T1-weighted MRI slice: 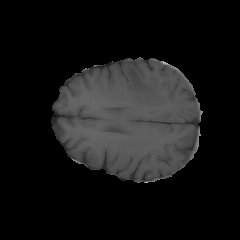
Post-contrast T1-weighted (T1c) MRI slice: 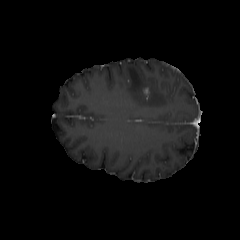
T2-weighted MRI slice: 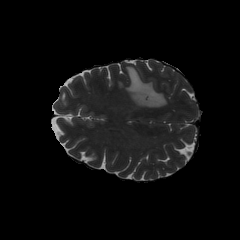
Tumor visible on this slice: yes